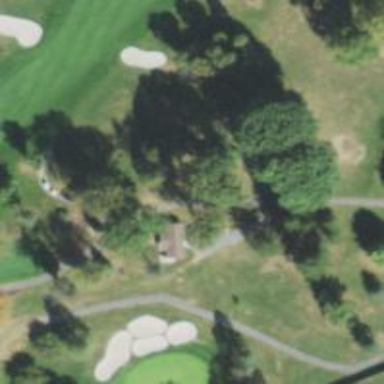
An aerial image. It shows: Service road designated as golf cart path.